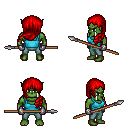
a pixel art fantasy rpg character, male body template, orc, green skin, teal pirate shirt, teal pants, red left-swept hairstyle, metal gloves, spear, four views (front, back, left, right), 2x2 character sprite sheet, small pixel art, hard edges, no anti-aliasing